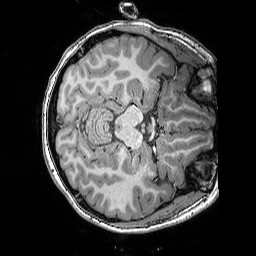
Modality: T1w
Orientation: axial
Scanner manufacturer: siemens
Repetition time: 2.25 s
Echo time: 0.00418 s